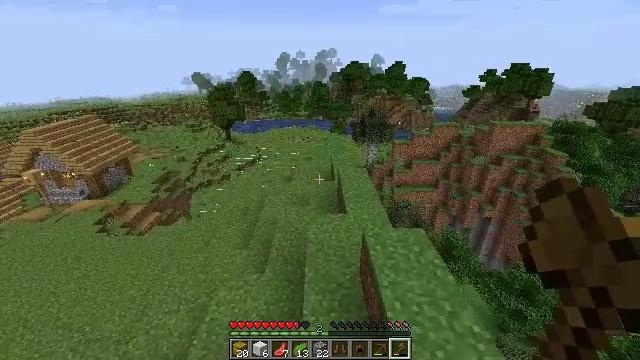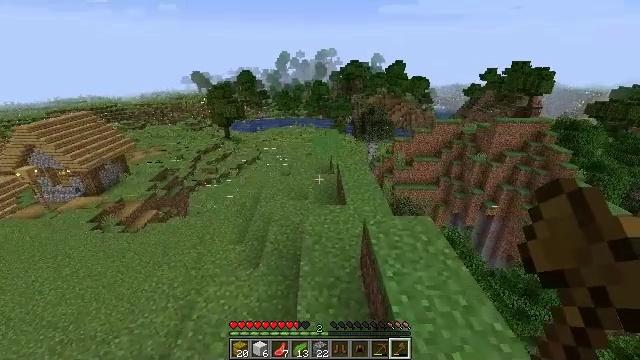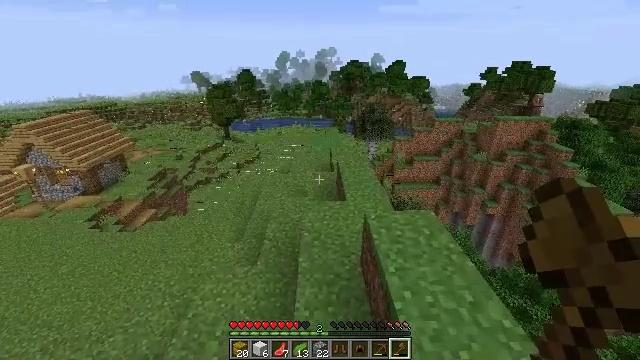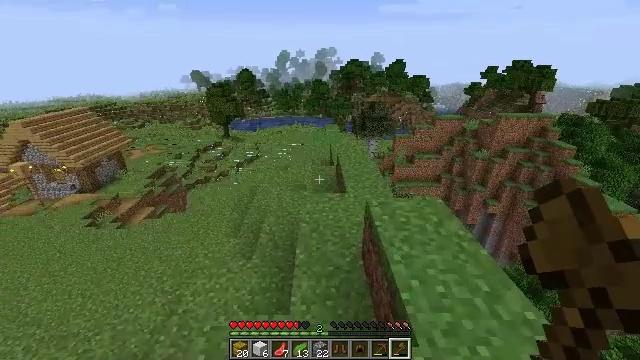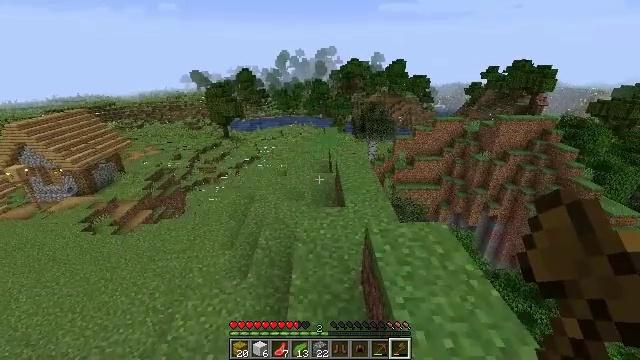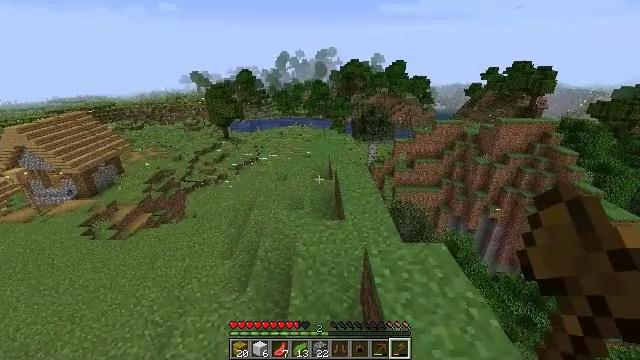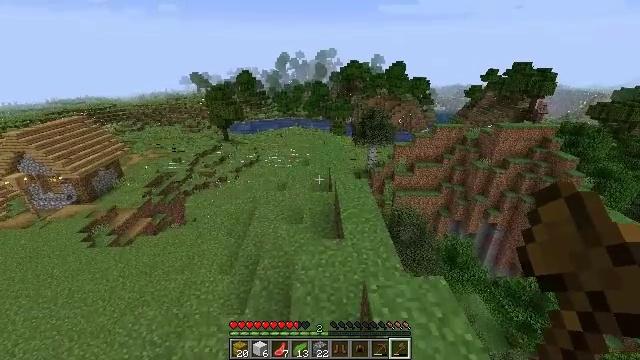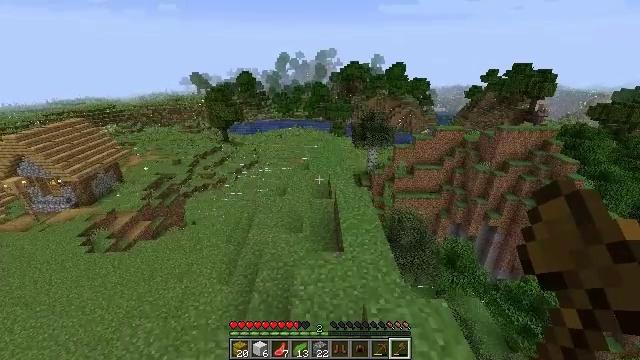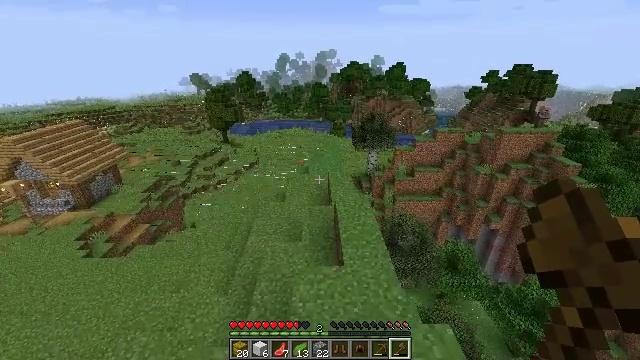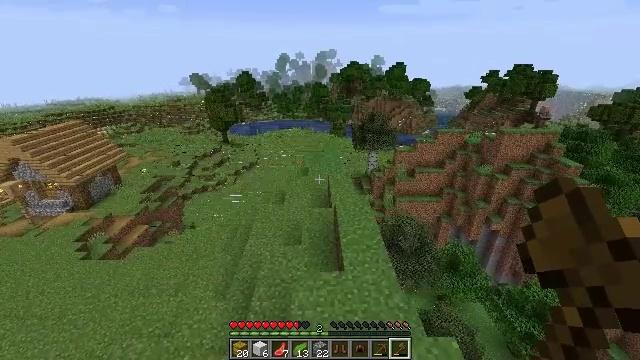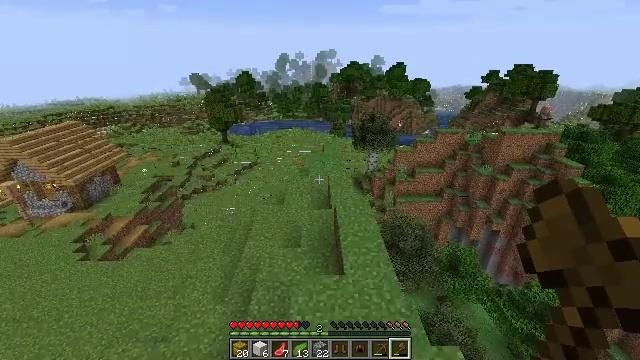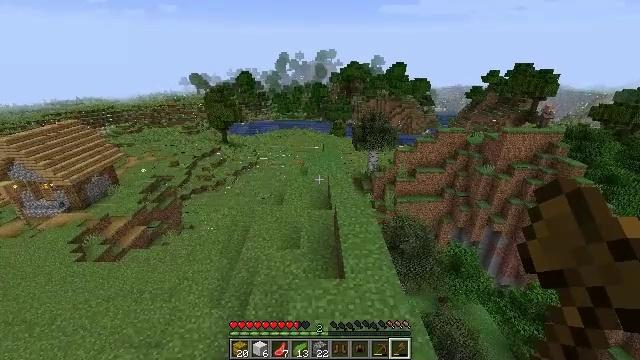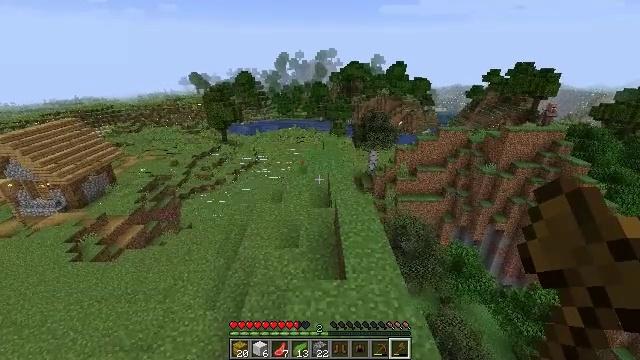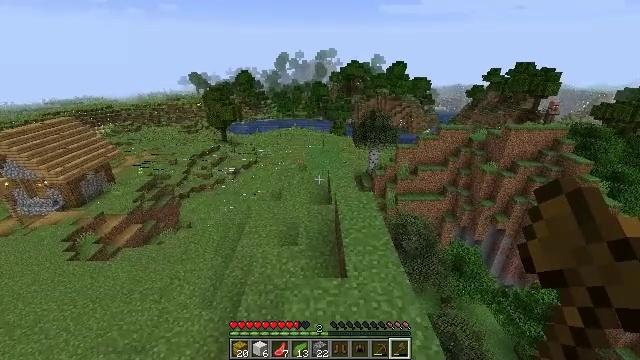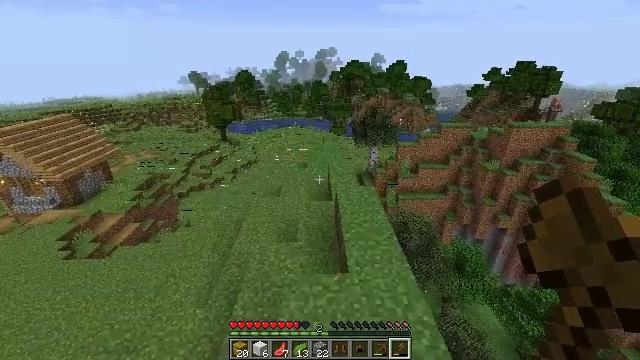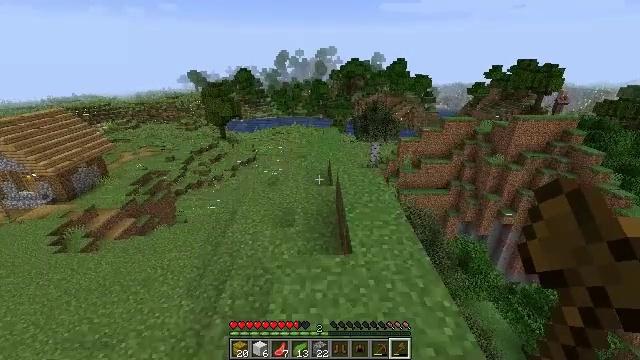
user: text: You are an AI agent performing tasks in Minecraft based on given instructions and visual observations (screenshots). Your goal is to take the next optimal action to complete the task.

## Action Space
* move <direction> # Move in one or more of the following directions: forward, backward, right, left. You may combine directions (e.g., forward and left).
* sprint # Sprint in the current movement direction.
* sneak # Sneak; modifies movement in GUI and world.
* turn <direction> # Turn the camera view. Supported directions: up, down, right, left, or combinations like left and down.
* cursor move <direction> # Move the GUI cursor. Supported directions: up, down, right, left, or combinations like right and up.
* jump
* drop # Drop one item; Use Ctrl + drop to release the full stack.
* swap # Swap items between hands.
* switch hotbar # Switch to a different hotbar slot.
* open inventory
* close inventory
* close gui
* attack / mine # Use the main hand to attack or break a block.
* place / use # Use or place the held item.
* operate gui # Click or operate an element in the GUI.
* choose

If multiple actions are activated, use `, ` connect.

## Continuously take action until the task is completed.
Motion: motion action
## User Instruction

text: Mine the oxeye daisy flower.
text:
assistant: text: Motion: move forward, jump
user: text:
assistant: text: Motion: move forward, jump
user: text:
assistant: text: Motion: move forward, sprint, jump
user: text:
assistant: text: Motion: move forward, sprint, jump
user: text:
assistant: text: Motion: move forward, sprint, jump
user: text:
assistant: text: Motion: move forward, sprint, jump
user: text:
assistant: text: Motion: move forward, jump
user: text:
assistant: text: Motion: move forward, jump
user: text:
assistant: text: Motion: move forward, jump
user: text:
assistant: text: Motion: move forward, jump
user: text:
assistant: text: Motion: move forward, jump
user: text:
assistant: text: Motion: move forward, jump
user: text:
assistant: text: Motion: move forward, sprint, jump
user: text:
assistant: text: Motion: move forward, sprint, jump
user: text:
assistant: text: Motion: move forward, sprint, jump
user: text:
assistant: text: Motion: move forward, jump
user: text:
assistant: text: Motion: move forward, jump
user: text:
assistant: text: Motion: move forward, jump
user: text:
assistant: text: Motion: move forward, jump
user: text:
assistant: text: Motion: move forward, jump
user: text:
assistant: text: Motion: move forward, jump
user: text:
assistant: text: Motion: move forward, sprint, jump
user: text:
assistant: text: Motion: move forward, sprint, jump
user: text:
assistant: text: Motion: move forward, sprint, jump
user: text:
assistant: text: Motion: move forward, jump
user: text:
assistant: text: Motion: move forward, jump
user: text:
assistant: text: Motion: move forward
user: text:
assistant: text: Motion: no_op
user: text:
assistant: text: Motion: no_op
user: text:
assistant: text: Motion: no_op